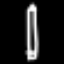
Label: pencil